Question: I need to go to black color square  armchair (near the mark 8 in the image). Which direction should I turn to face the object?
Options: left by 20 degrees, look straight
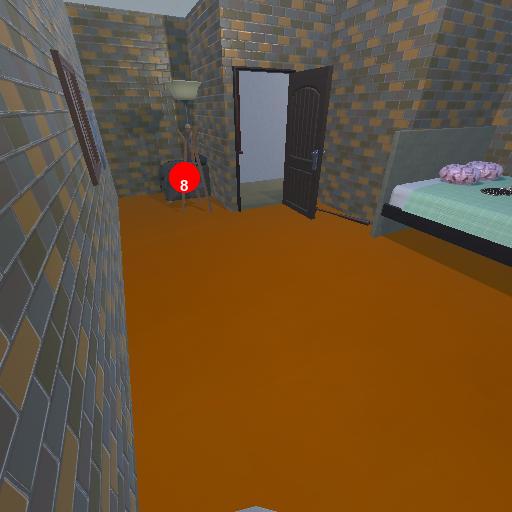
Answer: left by 20 degrees